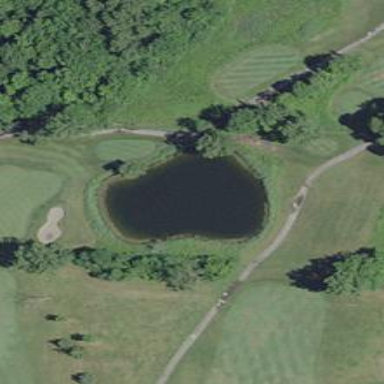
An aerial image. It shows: Water hazard on golf course. The hazard is natural water feature.